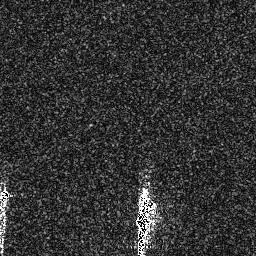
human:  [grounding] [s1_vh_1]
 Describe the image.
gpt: In the satellite image, there is  <ref>1 medium ship </ref> <box>[[51, 75, 60, 99, 0]]</box> located at bottom,  <ref>1 small ship </ref> <box>[[0, 72, 4, 82, 0]]</box> located at bottom left.